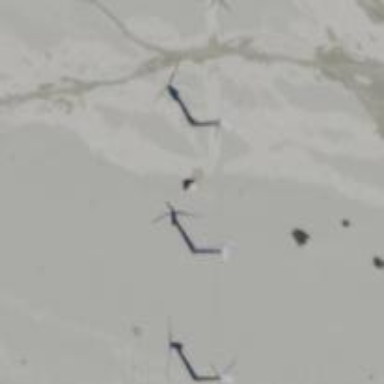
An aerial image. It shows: Wind turbine generating electricity using wind as the power source. The turbine type is horizontal axis.